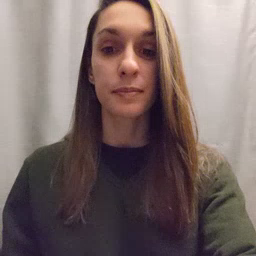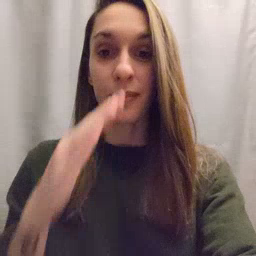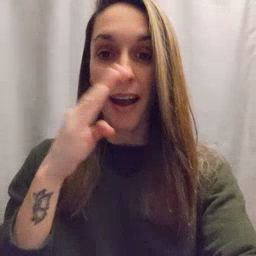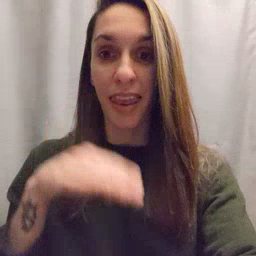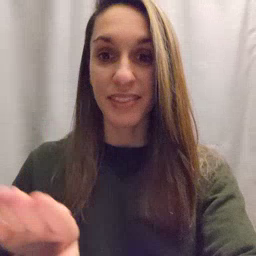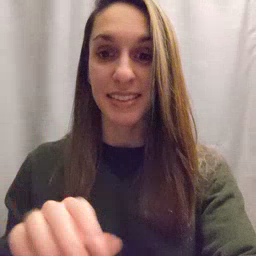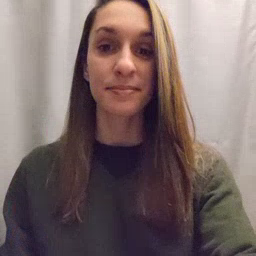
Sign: elephant